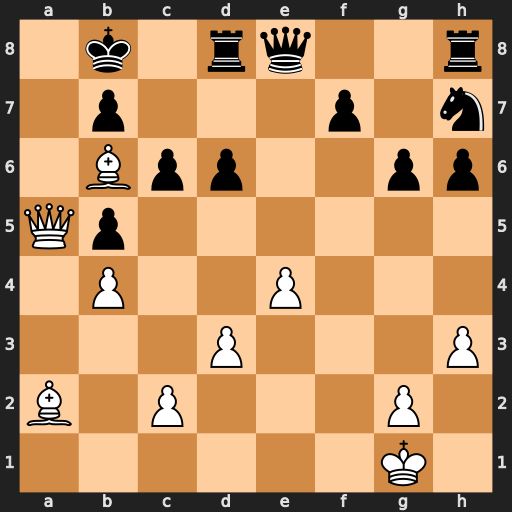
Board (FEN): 1k1rq2r/1p3p1n/1Bpp2pp/Qp6/1P2P3/3P3P/B1P3P1/6K1
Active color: w
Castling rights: -
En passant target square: -
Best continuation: Qa7+ Kc8 Qa8+ Kd7 Qxb7#